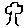
Label: tree